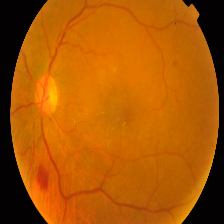
Diabetic retinopathy grade: Proliferative DR